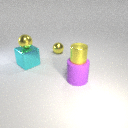
small yellow metal sphere above large cyan metal cube